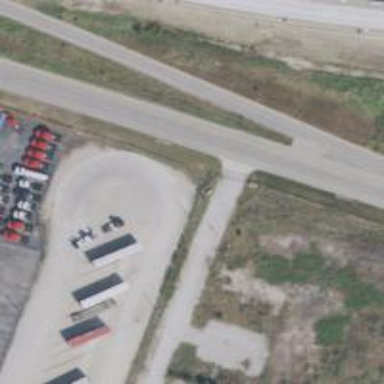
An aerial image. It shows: Secondary road with frontage road.